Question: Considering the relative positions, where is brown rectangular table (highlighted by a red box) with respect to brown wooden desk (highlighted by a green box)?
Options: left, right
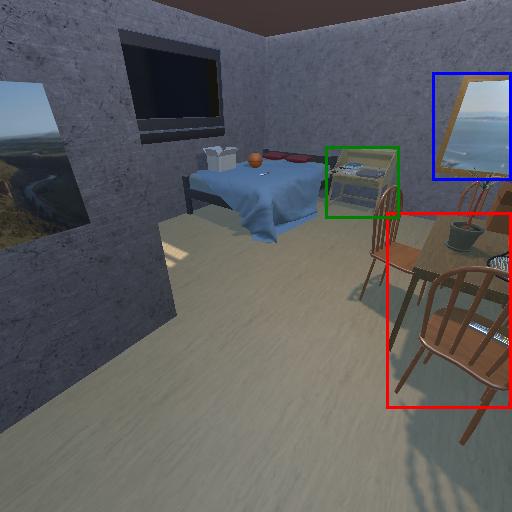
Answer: left